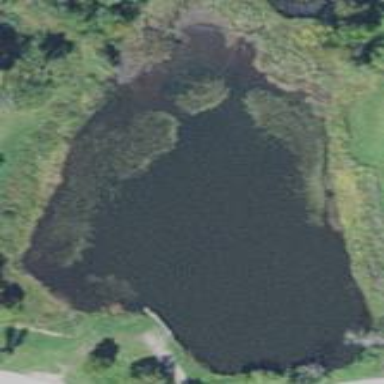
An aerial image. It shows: Reservoir with pond of natural water.